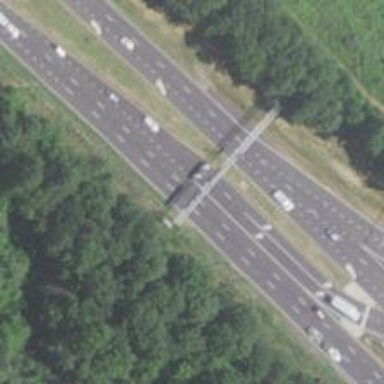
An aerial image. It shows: Trunk highway with expressway features.